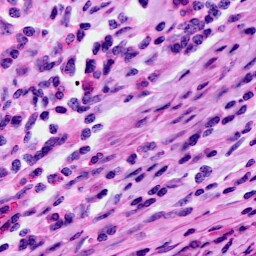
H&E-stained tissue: Cervix